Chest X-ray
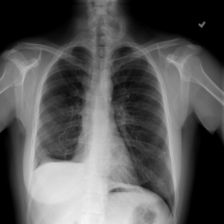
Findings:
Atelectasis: negative
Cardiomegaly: negative
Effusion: negative
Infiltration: negative
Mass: negative
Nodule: negative
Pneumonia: negative
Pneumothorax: negative
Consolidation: negative
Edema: negative
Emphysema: negative
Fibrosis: negative
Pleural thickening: negative
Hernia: negative